Question: I am attempting to create an image banner rotation that will have "arrow" overlays when any of the 1 of 5 banners are selected. I have mocked up my divs and am unsure how to proceed. Should I make the Banner1-Banner5 descriptions as a UNORDERED LIST and LIST ITEMS and change the styles? Or keep them as seperate div's as I have done below? I'm also unclear how to make the "arrow" overlay when a certain banner description is selected. Image is below on how final banner should display. My framework code is also below.
'''
<!-- hp banner start -->
<div id="hp-banner">
<div id="hp-banner-left">
BANNER IMAGE
</div>
<div id="banner-right">
<div id="banner-right-1">
BANNER 1 DESCRIPTION
</div>
<div id="banner-right-2">
BANNER 2 DESCRIPTION
</div>
<div id="banner-right-3">
BANNER 3 DESCRIPTION
</div>
<div id="banner-right-4">
BANNER 4 DESCRIPTION
</div>
<div id="banner-right-5">
BANNER 5 DESCRIPTION
</div>
</div>
<!-- hp banner end -->
</div>
'''

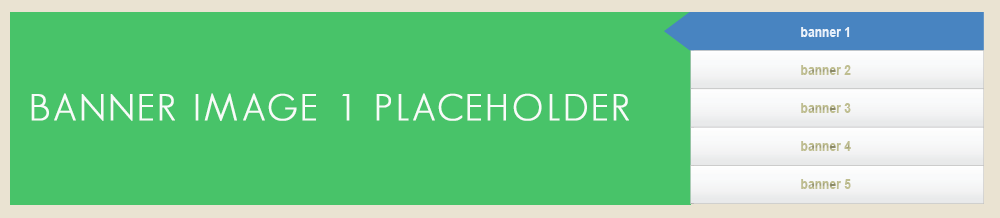
Answer: While I agree with Billy Moat I think it's good to learn what css can do with a little extra knowledge.
The right hand menu should definitely be a list because that's exactly what it looks like.
I imagine the hardest part of this would be the arrows. It's actually really simple to do with css.
<URL>
HTML
'''
<ul>
<li>banner 1</li>
<li>banner 2</li>
<li>banner 3</li>
<li>banner 4</li>
<li>banner 5</li>
</ul>
'''
CSS
'''
div {
float:left;
width:200px;
height:100px;
background:orange;
}
ul {
float:left;
margin:0;
padding:0;
}
li {
list-style:none;
line-height:20px;
background:gray;
position:relative;
}
li:hover {
color:white;
background:blue;
}
li:hover:before {
content:'';
border-top:10px solid transparent;
border-bottom:10px solid transparent;
border-right:20px solid blue;
position:absolute;
right:100%;
top:0;
}
'''
The last css block is the one responsible for creating the arrow. You can make a lot of interesting shapes with just html and css.
<URL>